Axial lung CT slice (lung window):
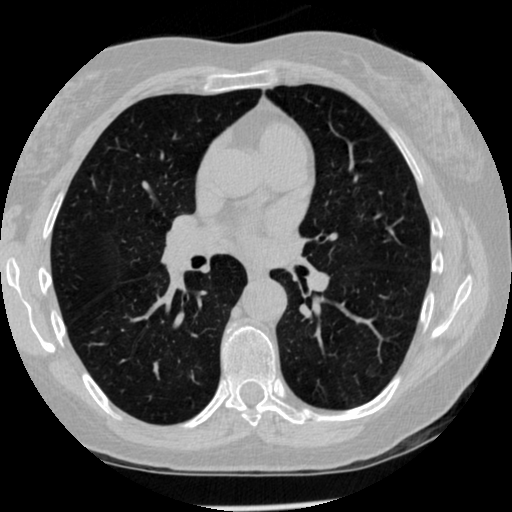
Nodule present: no